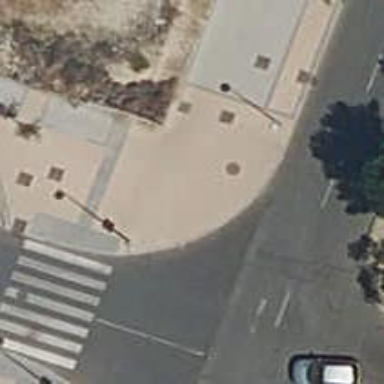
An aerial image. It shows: Kerb serving as barrier.